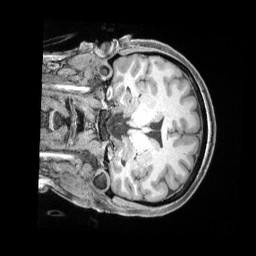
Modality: T1w
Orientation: coronal
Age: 37
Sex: male
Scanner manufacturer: siemens
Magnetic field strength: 3 T
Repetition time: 2 s
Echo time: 0.00211 s